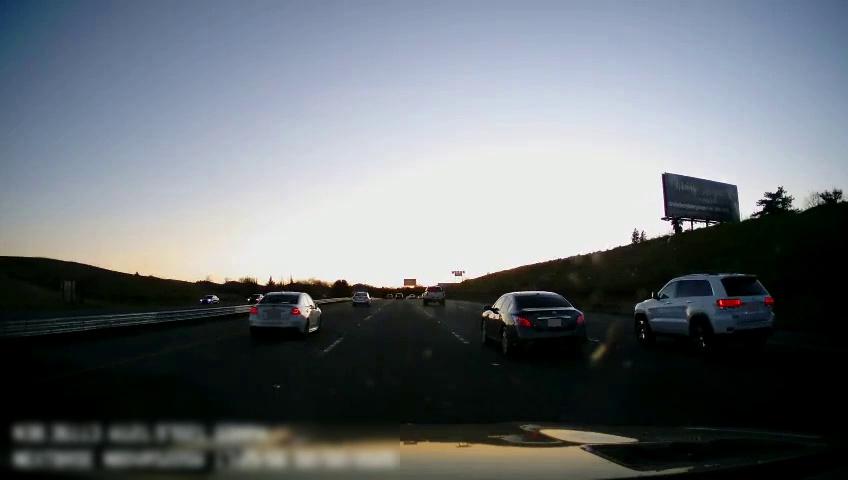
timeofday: Dusk/Dawn/Twilight
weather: Cloudy
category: Drivable Space
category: Vehicles | Car
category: Vehicles | SUV
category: Vehicles | Car
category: Vehicles | SUV
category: Vehicles | Truck
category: Vehicles | Car
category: Lanes | Alternate Lane
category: Lanes | Current Lane
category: Lanes | Current Lane
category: Lanes | Alternate Lane